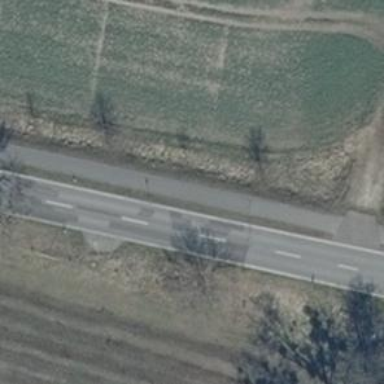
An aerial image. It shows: Asphalt cycleway.